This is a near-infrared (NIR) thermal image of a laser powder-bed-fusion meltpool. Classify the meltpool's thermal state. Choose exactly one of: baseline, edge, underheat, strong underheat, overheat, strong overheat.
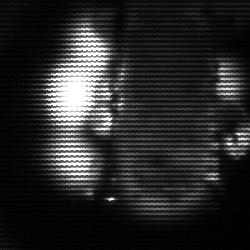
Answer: strong underheat